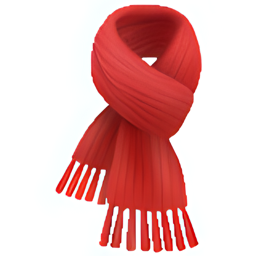
Name: scarf
Emoji: 🧣
Group: Objects
Sub-group: clothing